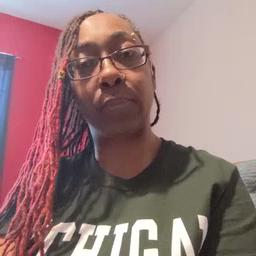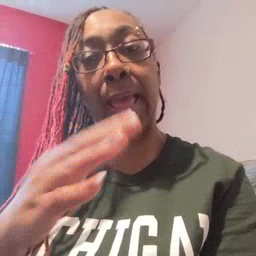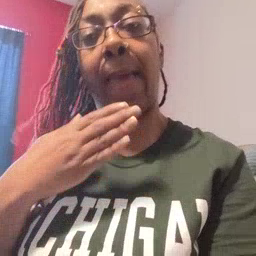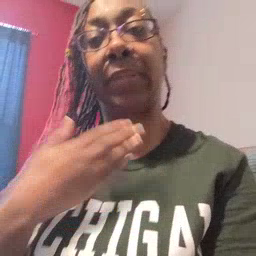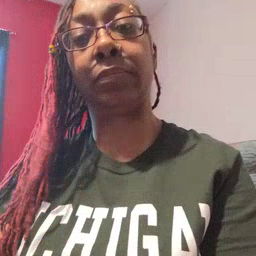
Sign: happy